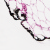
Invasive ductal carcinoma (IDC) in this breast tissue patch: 0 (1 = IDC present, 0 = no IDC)